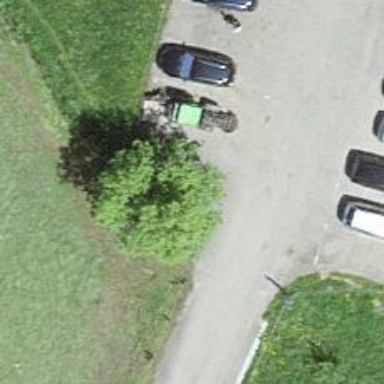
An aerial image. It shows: Brown bench.